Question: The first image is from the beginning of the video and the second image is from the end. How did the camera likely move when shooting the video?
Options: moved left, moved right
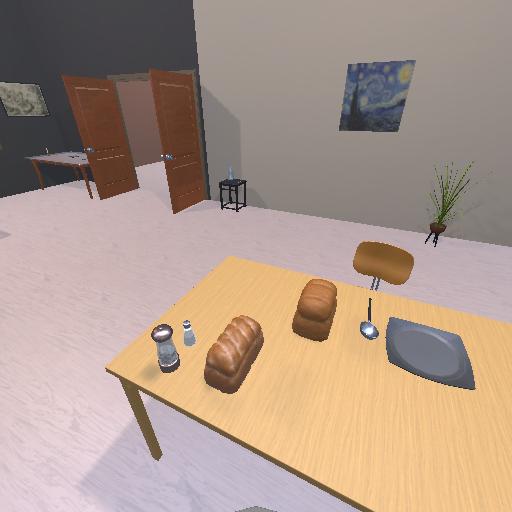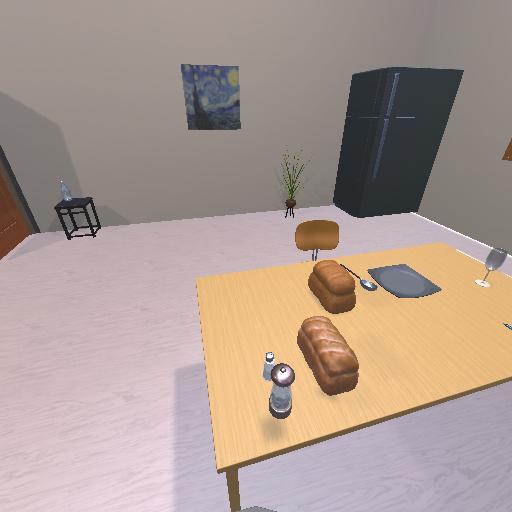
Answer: moved left